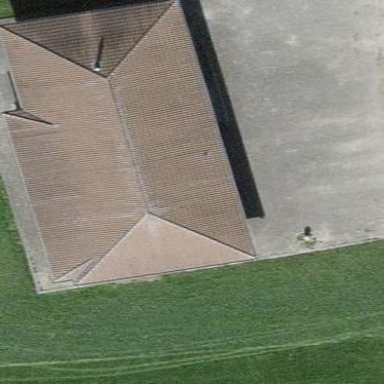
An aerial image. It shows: Building dedicated to shooting sports.